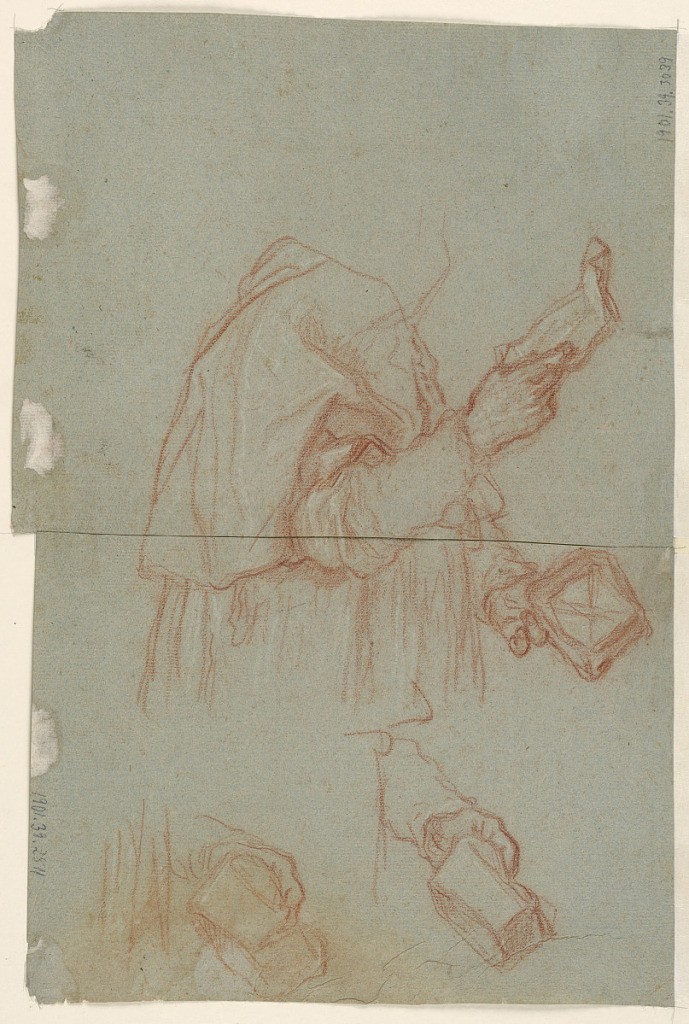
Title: Portrait of a Cardinal
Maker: Giuseppe Passeri, Italian, 1654 - 1714
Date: late 18th century
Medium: Red and white chalk on blue grey paper
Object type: Drawing
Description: Two separate drawings that were once connected. Lower sheet features two sketches of left hands holding something and the lower torso and left hand of a figure, whose chest and right arm are depicted on the top sheet seen in image.